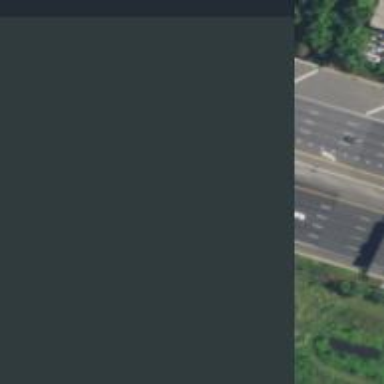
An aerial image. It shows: Motorway bridge.